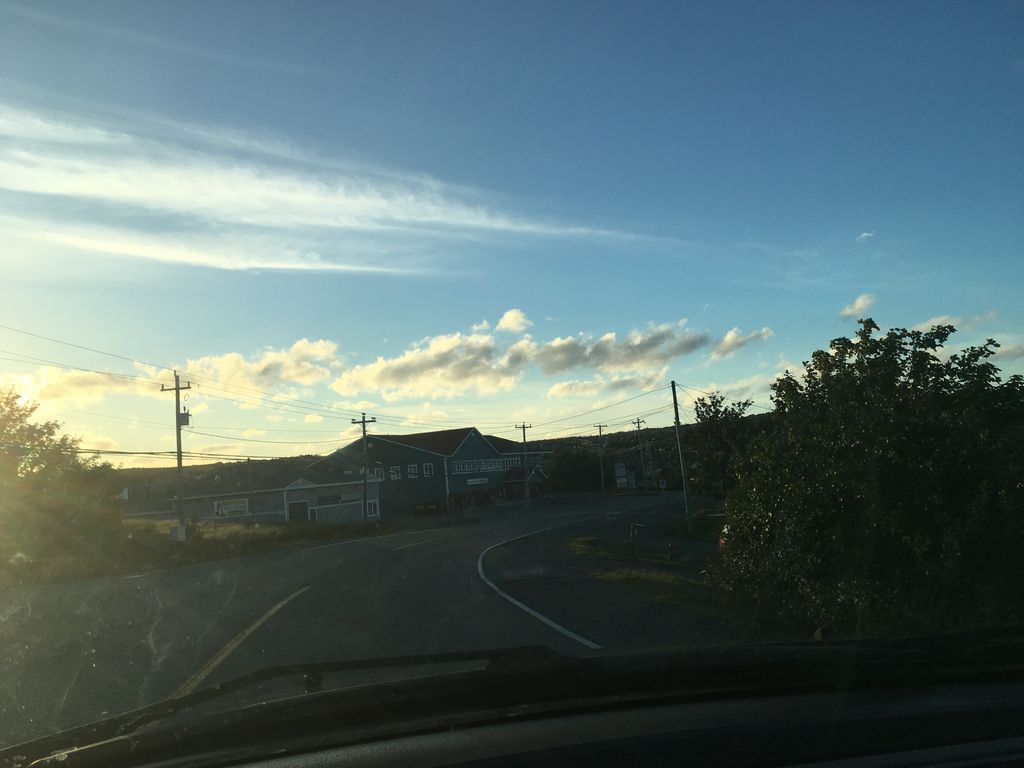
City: st_johns